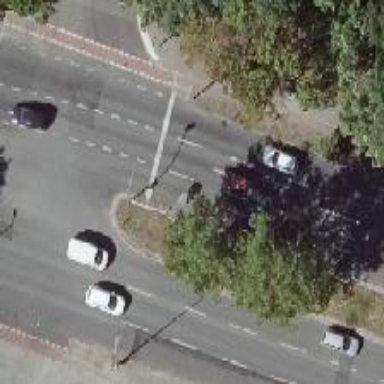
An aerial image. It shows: Road with traffic signals.